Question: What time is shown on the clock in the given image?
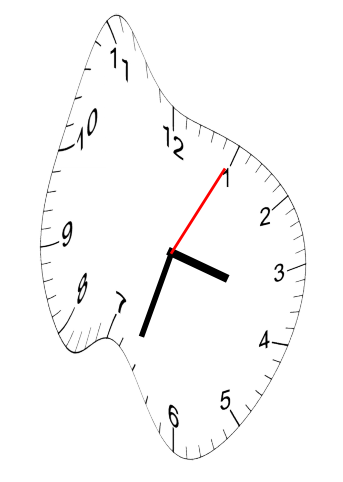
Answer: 03:33:05